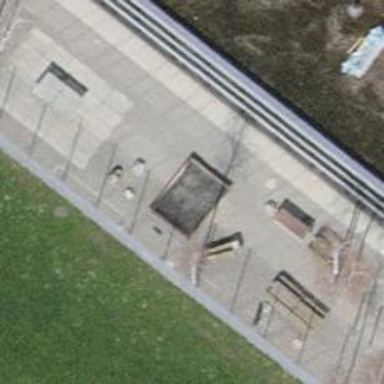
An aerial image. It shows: Sandpit playground.